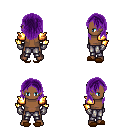
a pixel art fantasy rpg character, male body template, human, dark skin, gold arm armor, metal pants, purple long hairstyle, metal gloves, brown slippers, four views (front, back, left, right), 2x2 character sprite sheet, small pixel art, hard edges, no anti-aliasing